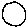
Label: circle